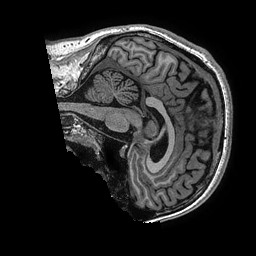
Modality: T1w
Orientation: sagittal
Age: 37
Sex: male
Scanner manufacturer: ge
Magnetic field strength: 3 T
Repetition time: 0.006952 s
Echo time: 0.00292 s